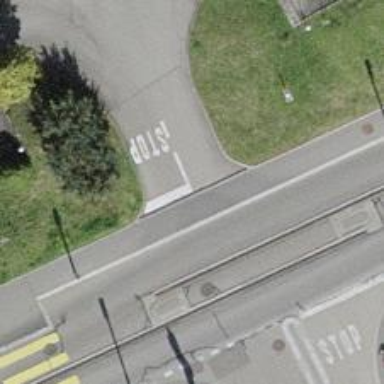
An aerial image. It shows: Stop road.